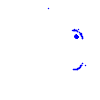
Particle: pion